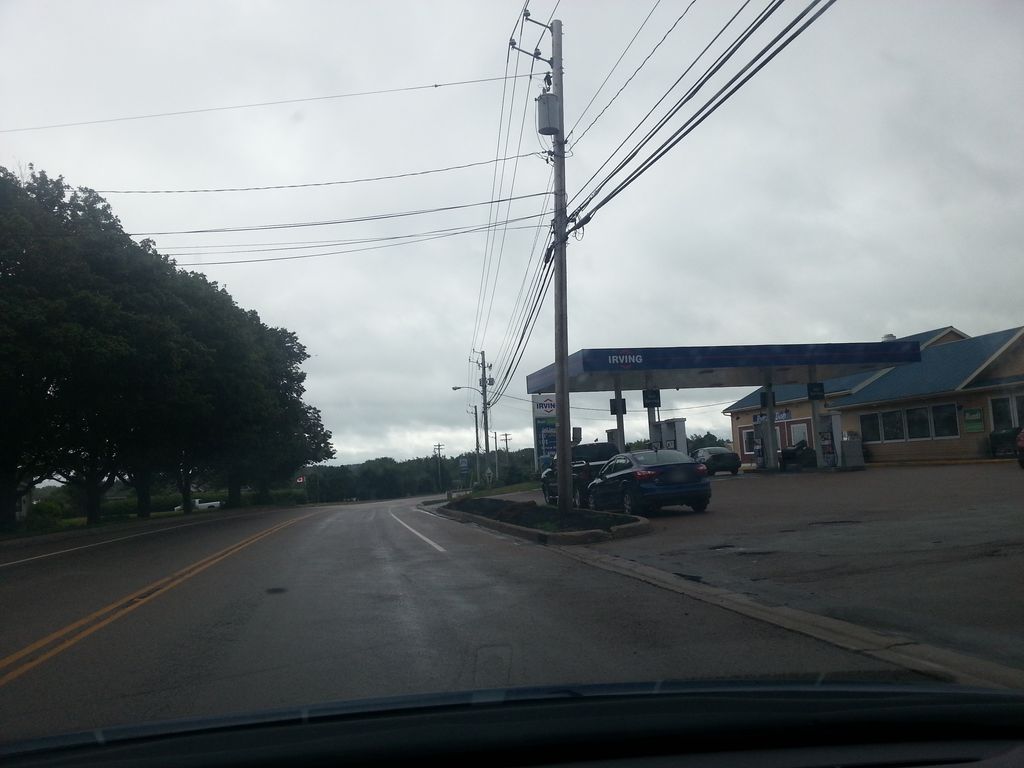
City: charlottetown